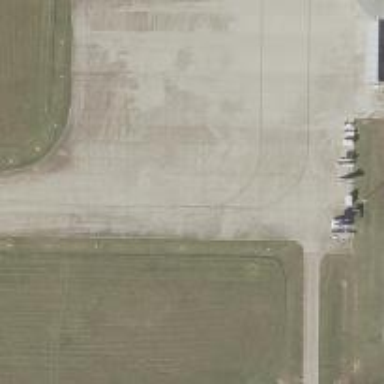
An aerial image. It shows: Image of taxiway at airport.